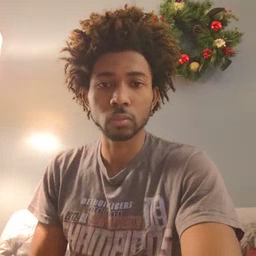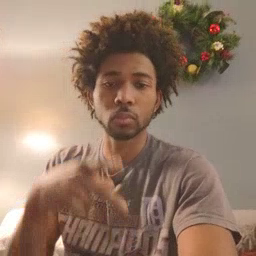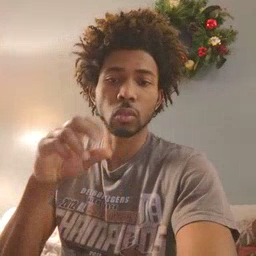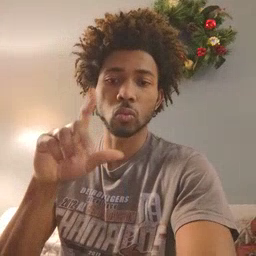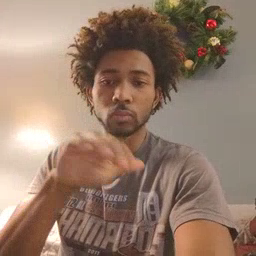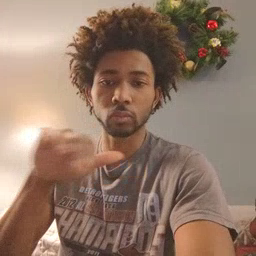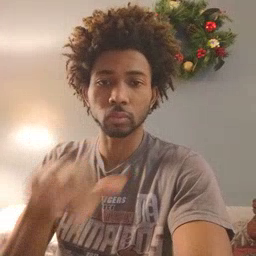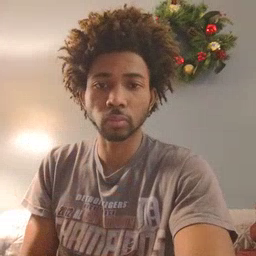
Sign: pool